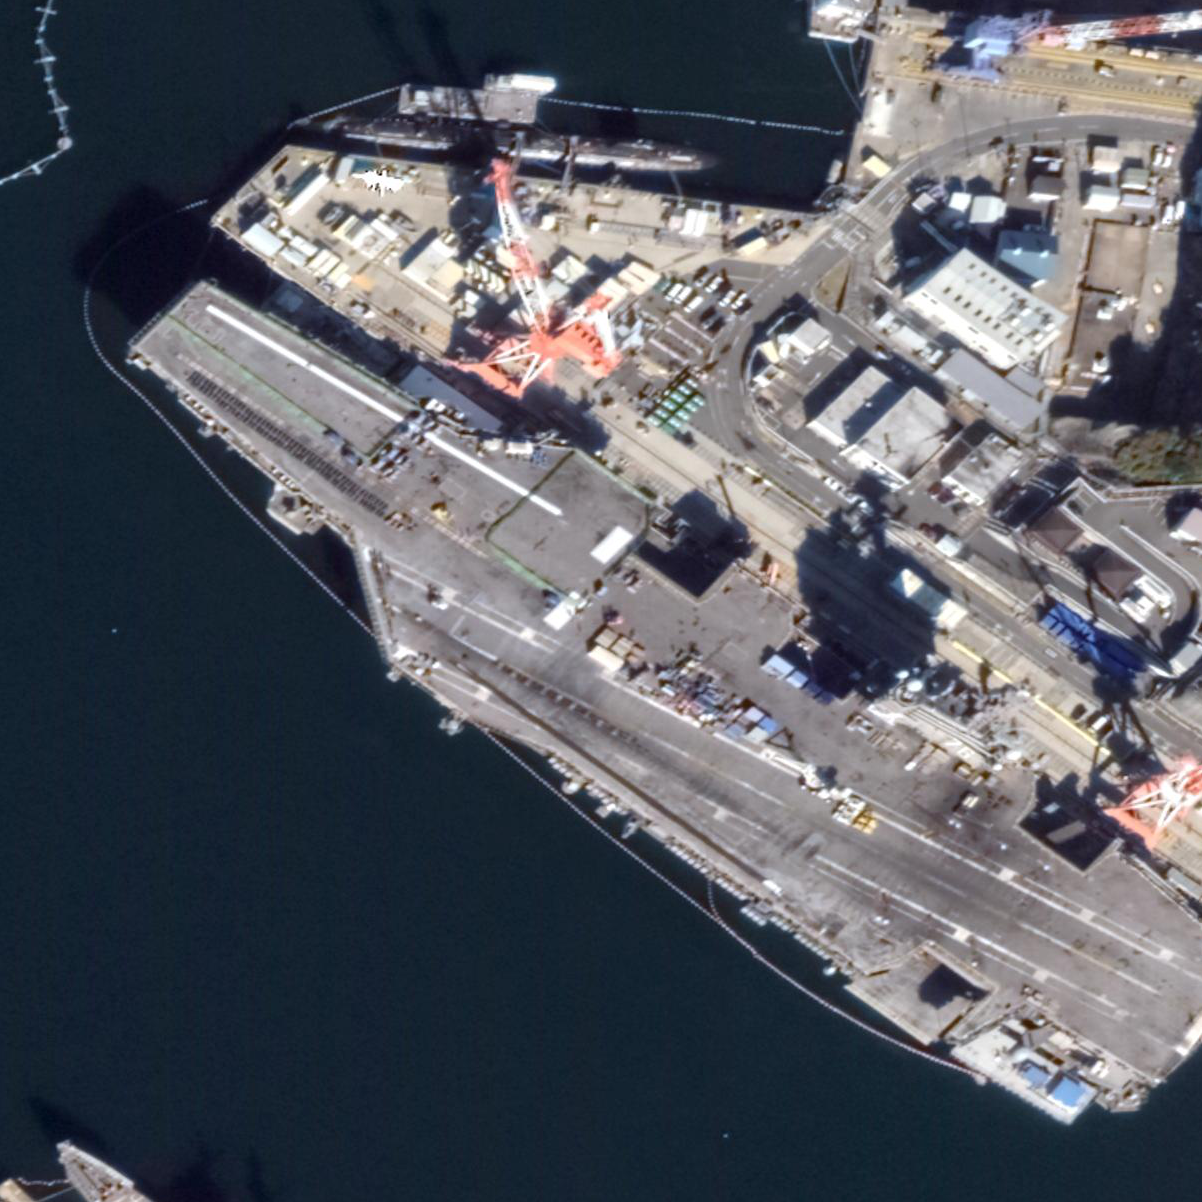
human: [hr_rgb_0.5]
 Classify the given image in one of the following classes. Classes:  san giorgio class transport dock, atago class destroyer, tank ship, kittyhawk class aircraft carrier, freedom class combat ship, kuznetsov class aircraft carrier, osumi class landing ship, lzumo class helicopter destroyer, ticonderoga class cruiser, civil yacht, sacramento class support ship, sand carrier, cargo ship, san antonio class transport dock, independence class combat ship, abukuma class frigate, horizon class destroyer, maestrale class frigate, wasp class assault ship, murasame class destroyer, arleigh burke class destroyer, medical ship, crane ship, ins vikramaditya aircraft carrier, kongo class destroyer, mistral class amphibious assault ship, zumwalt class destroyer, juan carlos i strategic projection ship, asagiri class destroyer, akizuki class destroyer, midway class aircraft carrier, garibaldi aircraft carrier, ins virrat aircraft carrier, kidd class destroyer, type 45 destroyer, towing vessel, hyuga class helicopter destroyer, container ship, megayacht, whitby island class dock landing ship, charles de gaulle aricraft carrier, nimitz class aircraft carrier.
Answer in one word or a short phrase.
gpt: Nimitz class aircraft carrier